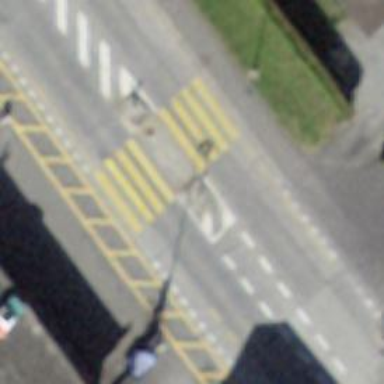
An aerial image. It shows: Uncontrolled zebra crossing with central island.